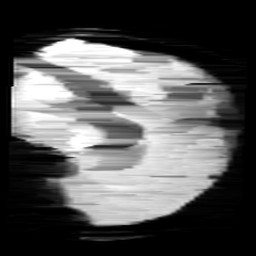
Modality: minIP
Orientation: sagittal
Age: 12
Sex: male
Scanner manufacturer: siemens
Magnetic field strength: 3 T
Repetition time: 0.027 s
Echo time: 0.02 s